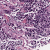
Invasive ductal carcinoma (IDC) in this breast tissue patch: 1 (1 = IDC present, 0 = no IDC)